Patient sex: F
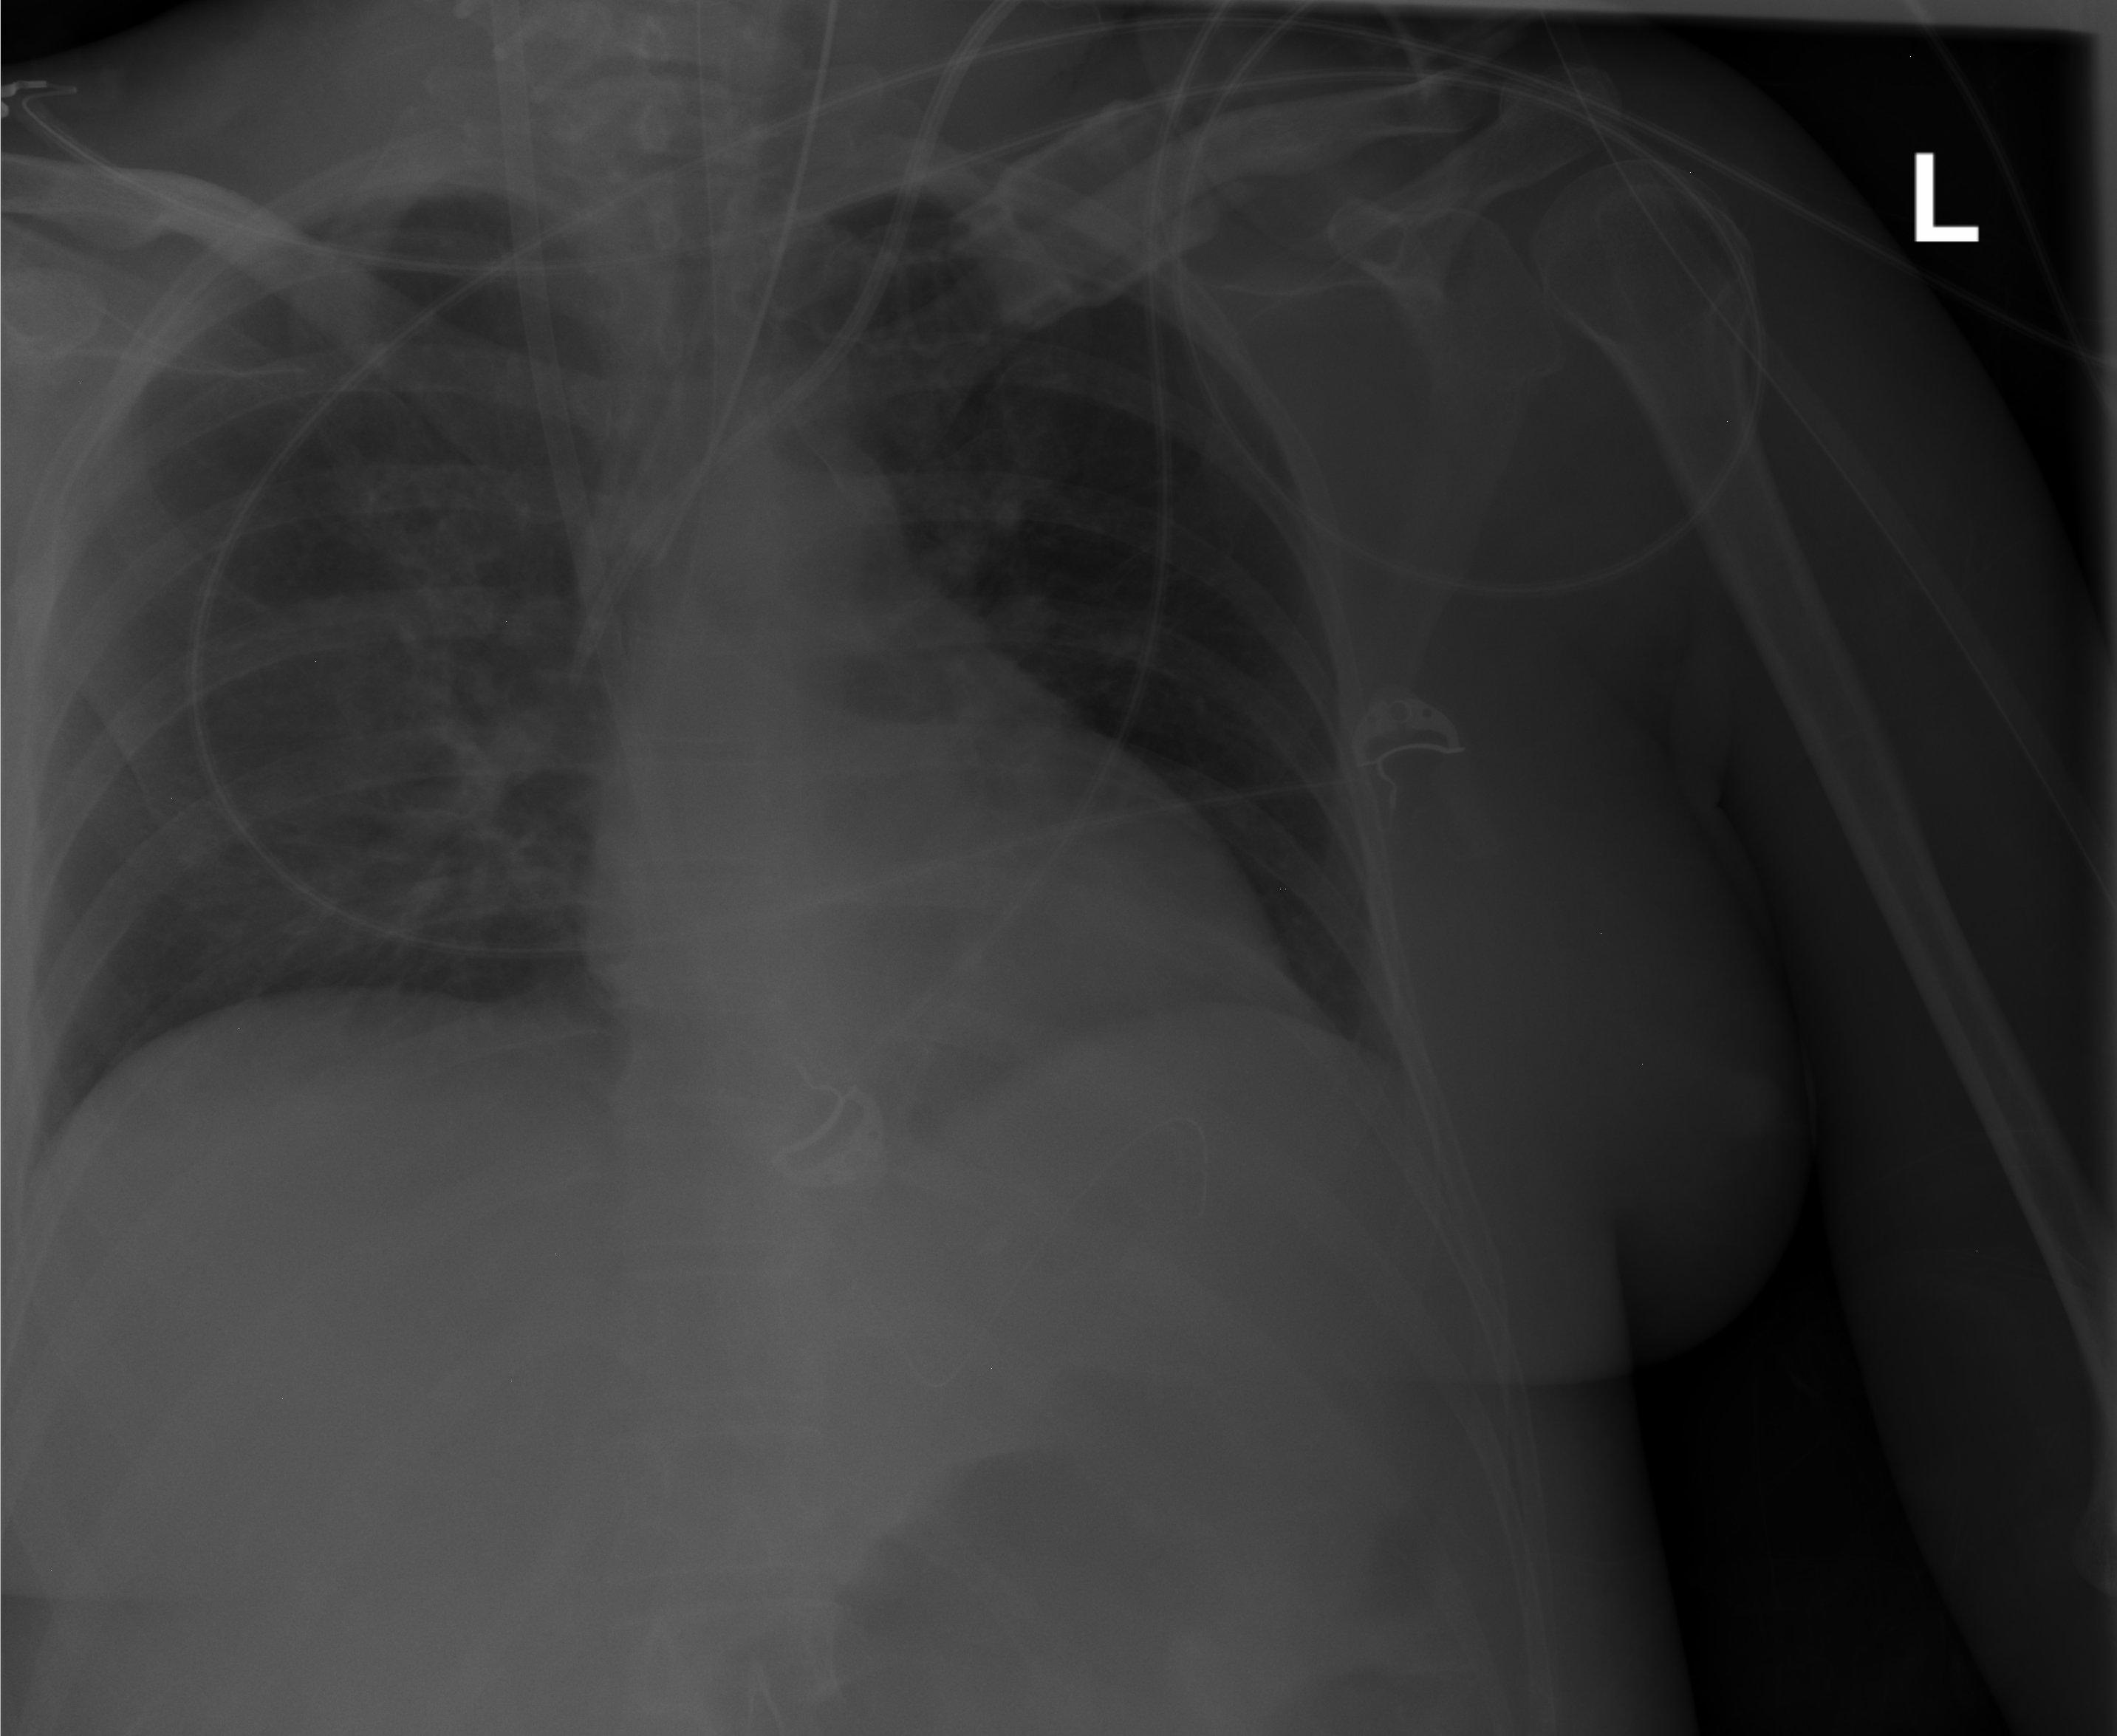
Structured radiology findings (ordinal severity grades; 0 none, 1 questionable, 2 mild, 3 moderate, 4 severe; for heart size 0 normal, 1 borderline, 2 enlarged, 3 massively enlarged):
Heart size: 0
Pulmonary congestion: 0
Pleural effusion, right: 0
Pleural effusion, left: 0
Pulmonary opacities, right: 1
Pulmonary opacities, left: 0
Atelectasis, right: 0
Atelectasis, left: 0